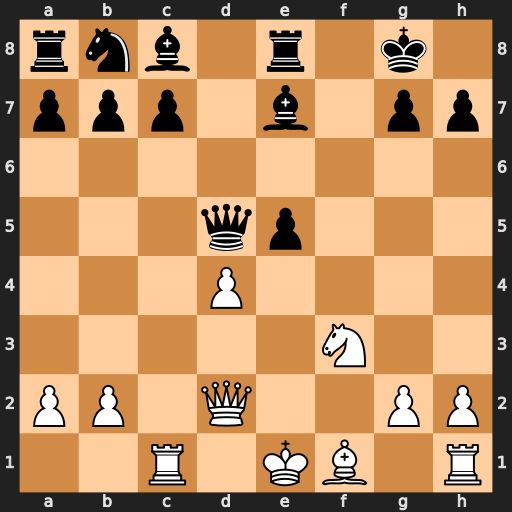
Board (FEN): rnb1r1k1/ppp1b1pp/8/3qp3/3P4/5N2/PP1Q2PP/2R1KB1R
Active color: w
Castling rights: K
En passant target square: -
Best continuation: Bc4 Qxc4 Rxc4